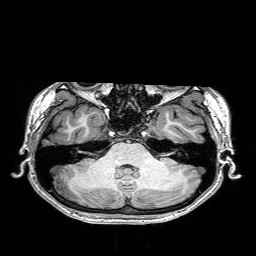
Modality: T1w
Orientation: coronal
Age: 31
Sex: female
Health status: healthy
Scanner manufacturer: siemens
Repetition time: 2.53 s
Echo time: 0.00332 s